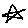
Label: star